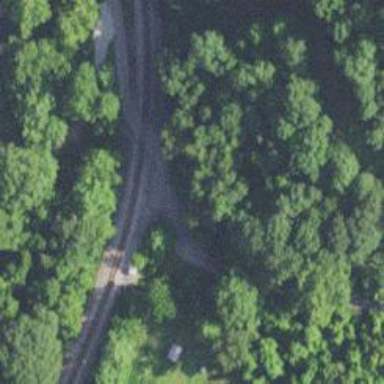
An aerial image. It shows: Abandoned railway.